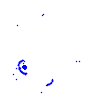
Particle: pion